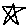
Label: star